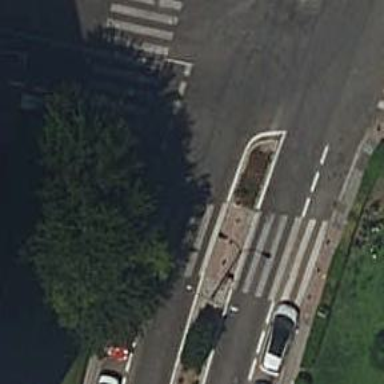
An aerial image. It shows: Marked crossing on the road.